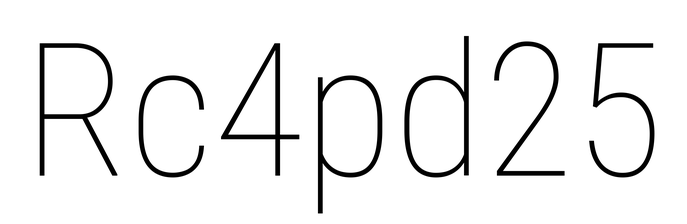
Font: Roboto_Condensed_Thin